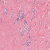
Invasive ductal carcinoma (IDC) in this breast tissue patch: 0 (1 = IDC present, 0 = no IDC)